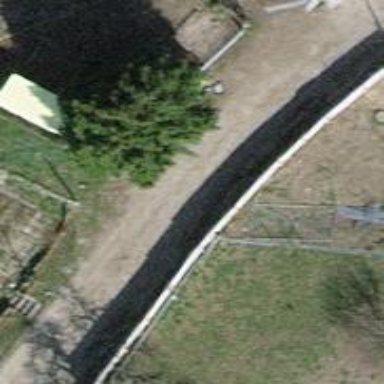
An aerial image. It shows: Fence is in the image.